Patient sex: M
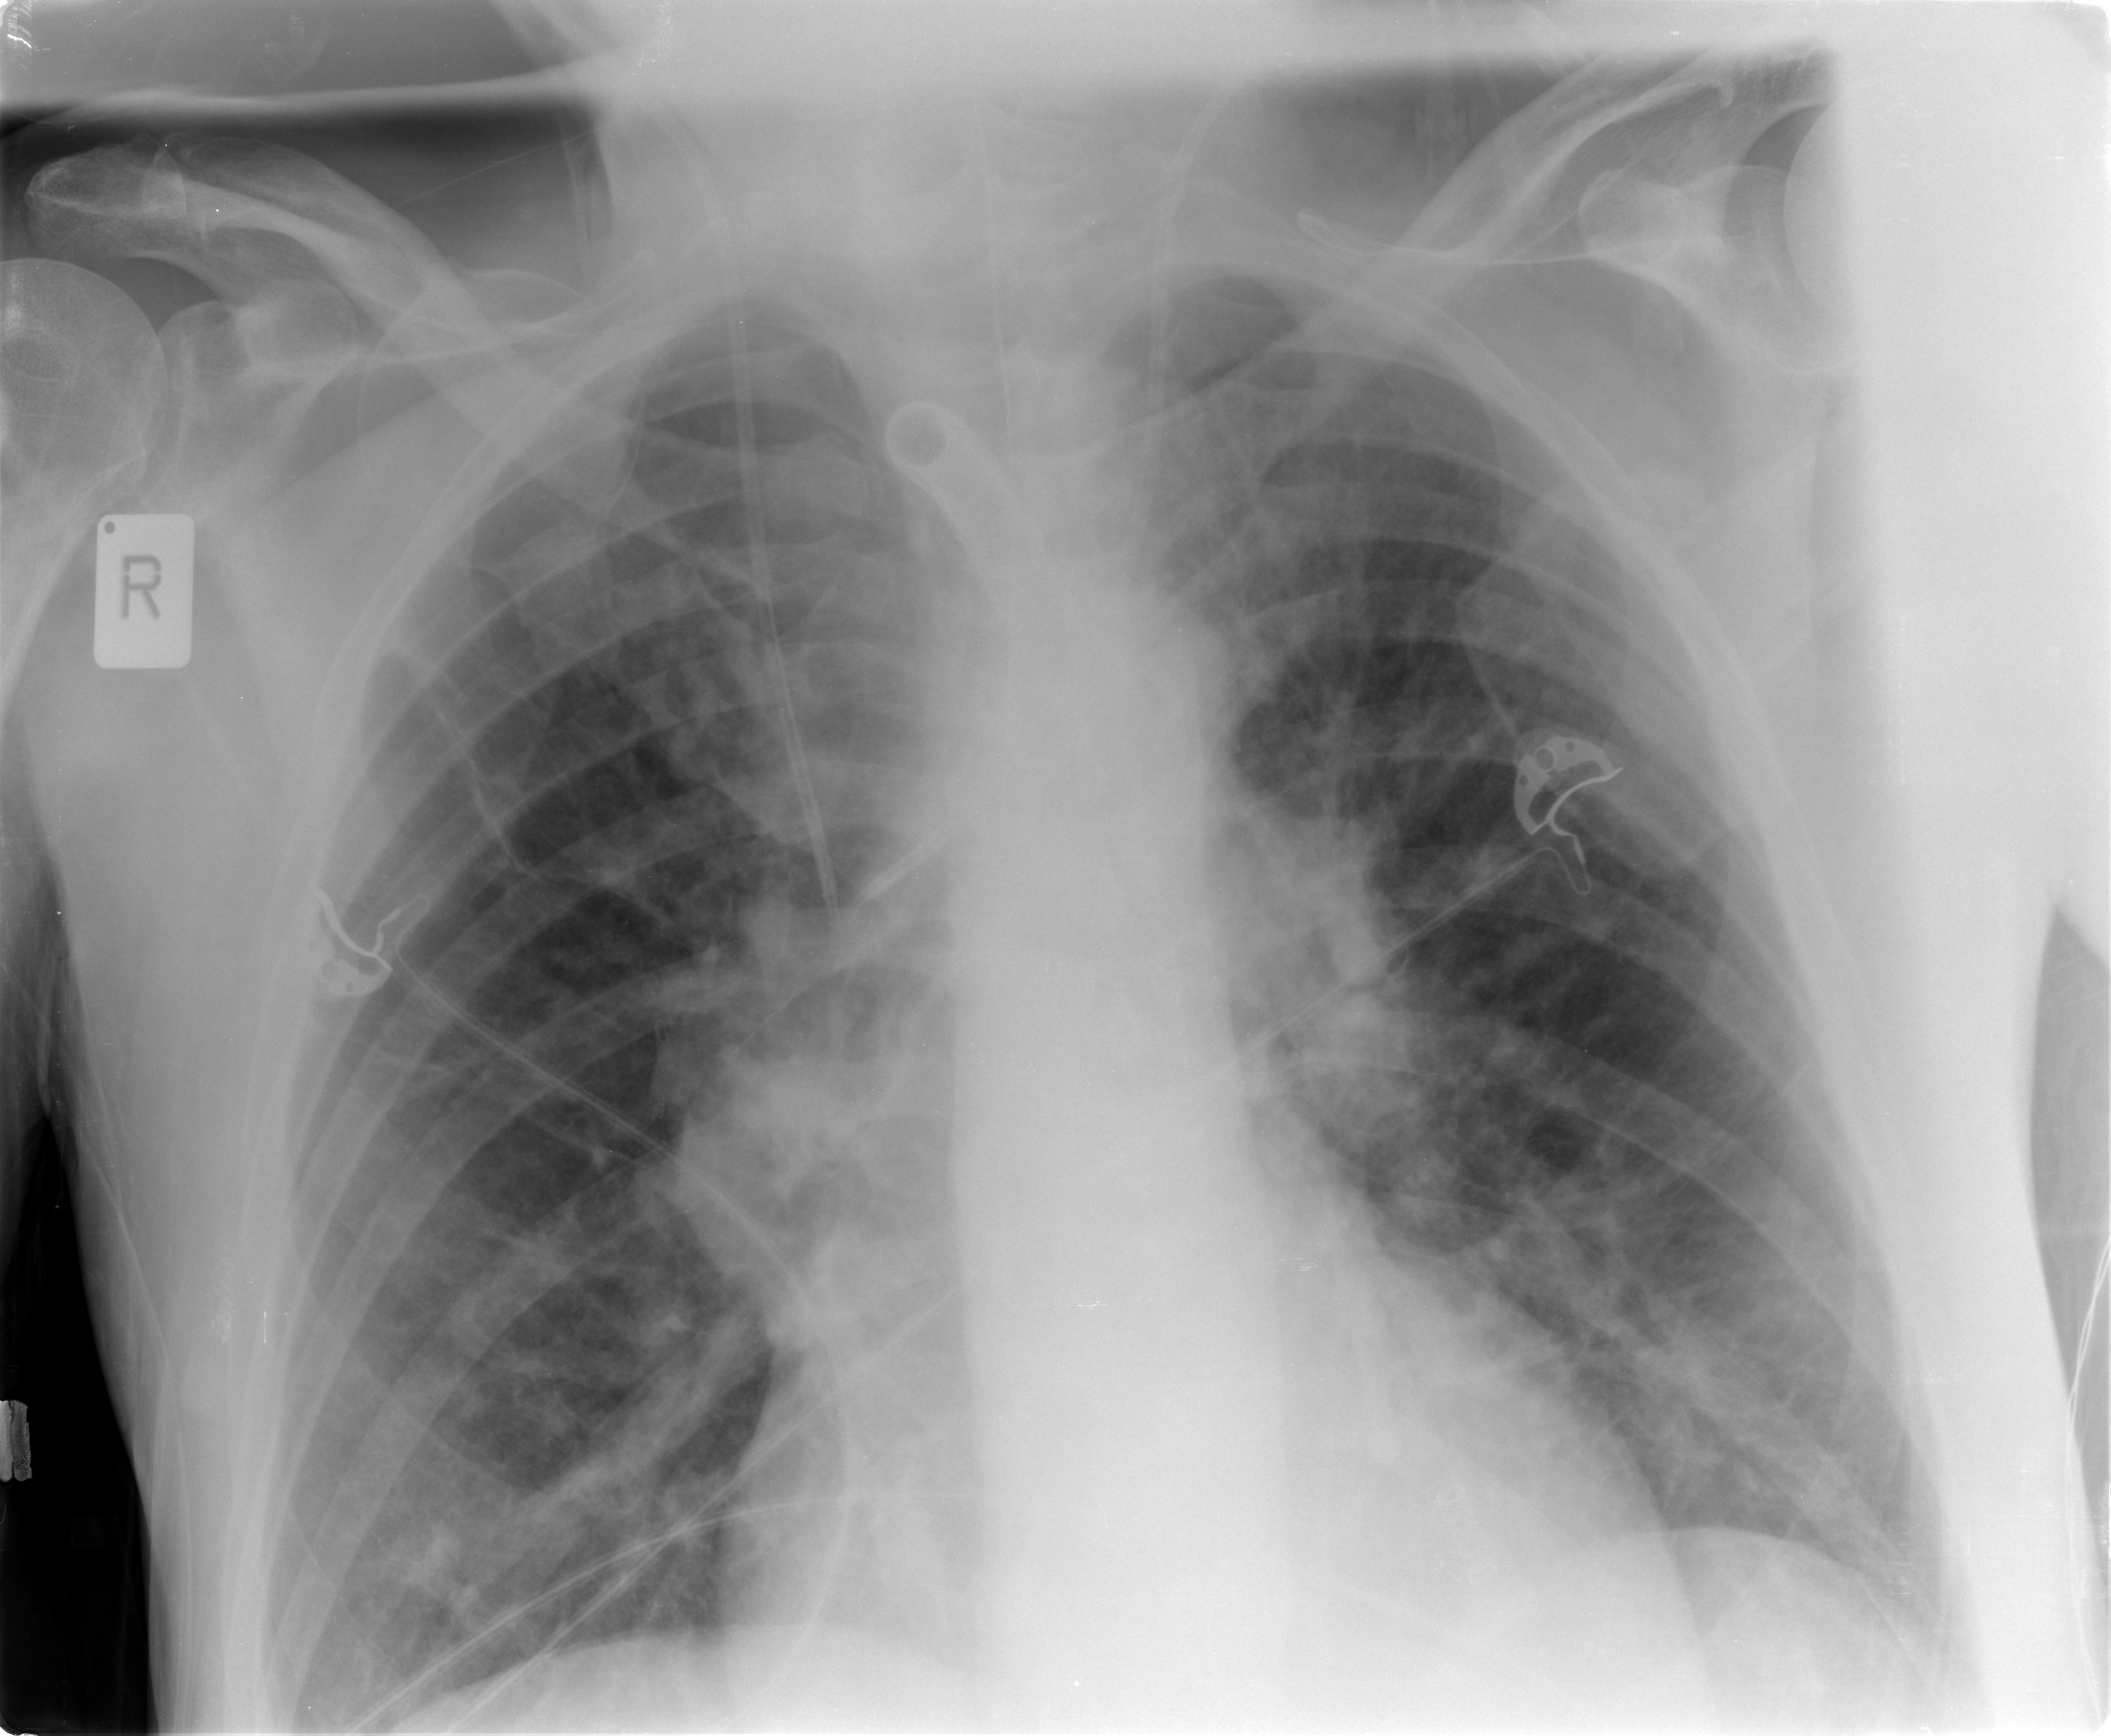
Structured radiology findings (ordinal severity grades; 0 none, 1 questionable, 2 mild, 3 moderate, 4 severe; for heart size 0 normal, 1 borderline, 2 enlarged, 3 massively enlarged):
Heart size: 0
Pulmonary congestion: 2
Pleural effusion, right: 0
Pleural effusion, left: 0
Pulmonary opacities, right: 1
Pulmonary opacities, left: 0
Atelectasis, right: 2
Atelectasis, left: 2